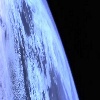
Label: cloud